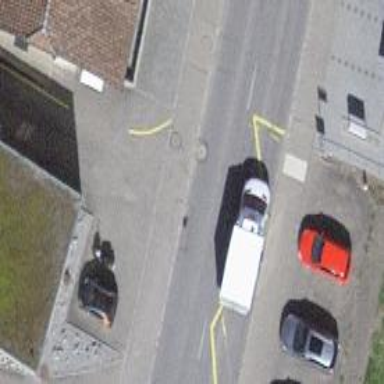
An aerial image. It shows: Bus stop with designated public transport stop position.